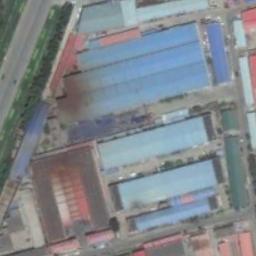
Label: industrial_area